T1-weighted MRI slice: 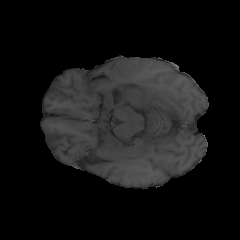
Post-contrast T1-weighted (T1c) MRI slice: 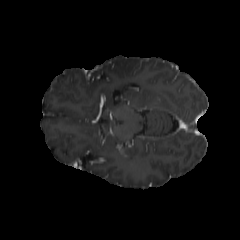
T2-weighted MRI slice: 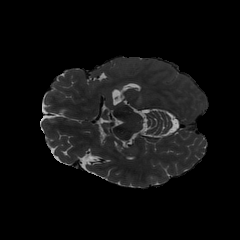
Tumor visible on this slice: yes